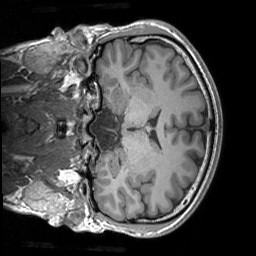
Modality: T1w
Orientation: coronal
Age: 20
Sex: male
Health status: healthy
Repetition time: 1.9 s
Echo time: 0.00252 s